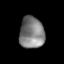
Tissue: lung
Cell type: T cells
Senescence score: 0.2178
Nuclear area (px): 773
Mean DAPI intensity: 126.56